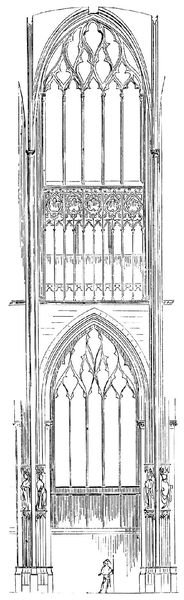
Titel: Saint-Ouen, Rouen/Seine-Maritime
Standort: Rouen (EU - F)
Schlagwörter: feder, fenster, säule, säulen, zeichnung, architektur, mensch, kirche, gotik, bogen, arch, arches, architecture, church, columns, hat, lanze, people, religious, white, window, black, gray, grey, windows, detail, two, helm, entwurf, ritter, rüstung, schema, kathedrale, gotisch, man, tower, boy, drawing, black and white, doorman, sketch, french, glass, sculpture, statue, human, aufriss, section, cathedral, draft, facade, scale, kirchenfenster, statues, stabwerk, engraving, pencil, gothic, medieval, tracery, religion, figure, long, guard, carving, open, standing, big, fischblase, fischblasen, high, nice, lance, peole, huge, balck and white, panes, pfeile, gurad, stautes, bulit, gftre, achitecture, two-tiered, 어, 성당의 일부분, 문지기로 보이는 사람이 존재, 창이 대칭적으로 존재, 위쪽 창문이 더 화려하다, 입구에 4개의 동상이 존재한다, skulptuur